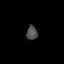
Tissue: prostate
Cell type: Endothelial cells
Senescence score: 0.3301
Nuclear area (px): 159
Mean DAPI intensity: 75.283